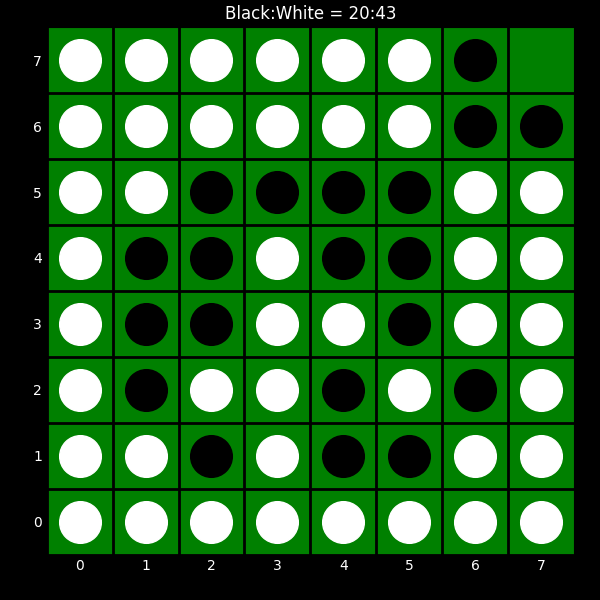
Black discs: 20
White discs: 43